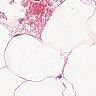
Metastatic tissue present: no